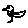
Label: bird